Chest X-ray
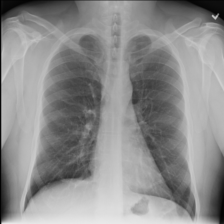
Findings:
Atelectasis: negative
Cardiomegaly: negative
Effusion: negative
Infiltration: negative
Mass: negative
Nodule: negative
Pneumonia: negative
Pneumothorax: negative
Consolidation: negative
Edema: negative
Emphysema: negative
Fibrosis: negative
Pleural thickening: negative
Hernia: negative